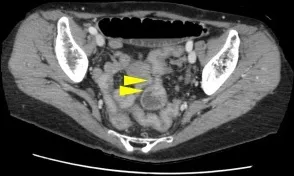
Abdominal CT. . B: A small bowel dilation in the pelvis (arrowheads). . The uterus was slightly shifted ventrally and the recto-sigmoid shifted dorso-laterally (arrows).
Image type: radiology (ct)